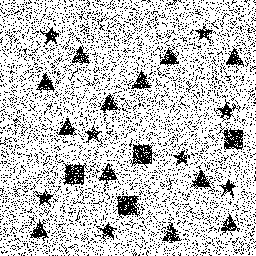
Squares: 4
Triangles: 12
Stars: 8
Total shapes: 24